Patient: sex F, age 69
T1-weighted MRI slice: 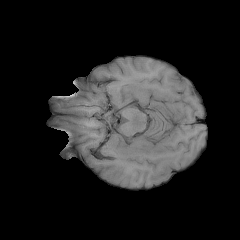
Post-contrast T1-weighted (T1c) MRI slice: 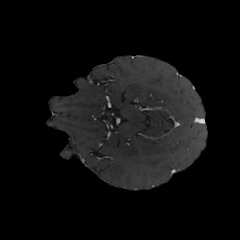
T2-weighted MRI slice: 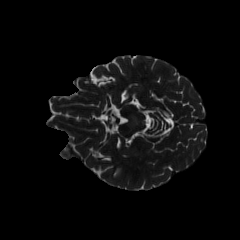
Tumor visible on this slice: no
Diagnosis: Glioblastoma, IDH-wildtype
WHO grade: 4